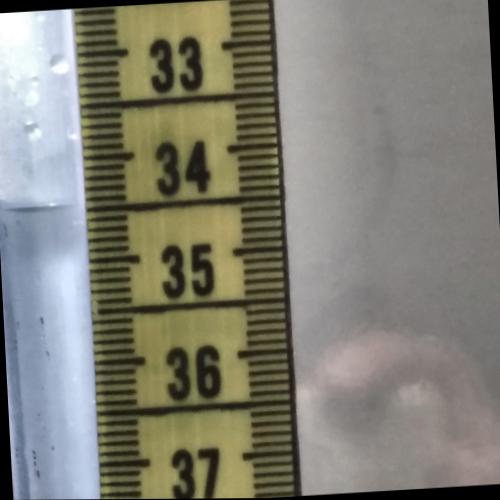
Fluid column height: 34.4 cm